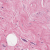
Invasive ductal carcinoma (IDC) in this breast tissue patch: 0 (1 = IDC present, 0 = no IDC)